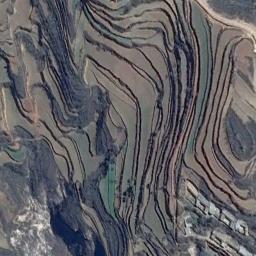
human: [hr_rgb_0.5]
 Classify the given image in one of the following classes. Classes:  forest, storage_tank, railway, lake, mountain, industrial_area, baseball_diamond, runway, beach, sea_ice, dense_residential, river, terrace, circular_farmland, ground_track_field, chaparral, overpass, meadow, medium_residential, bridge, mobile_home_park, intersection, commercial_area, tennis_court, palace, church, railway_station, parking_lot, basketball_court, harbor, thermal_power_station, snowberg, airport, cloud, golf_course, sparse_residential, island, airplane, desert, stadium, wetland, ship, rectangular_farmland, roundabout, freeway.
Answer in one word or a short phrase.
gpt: terrace